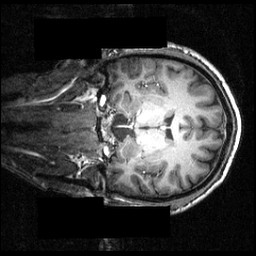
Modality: T1w
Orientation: coronal
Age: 21
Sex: male
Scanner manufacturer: siemens
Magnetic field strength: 3.951 T
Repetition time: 1.5 s
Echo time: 0.00335 s